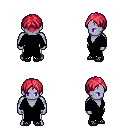
a pixel art fantasy rpg character, male body template, dark elf, purple skin, black robe, white pants, ruby red parted hairstyle, ghillies, four views (front, back, left, right), 2x2 character sprite sheet, small pixel art, hard edges, no anti-aliasing